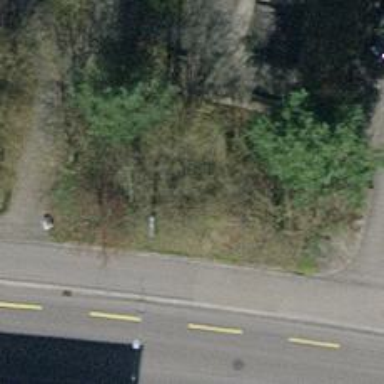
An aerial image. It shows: Urban tree adds touch of nature to the surroundings.